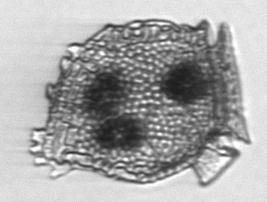
Label: Dinophysis_norvegica